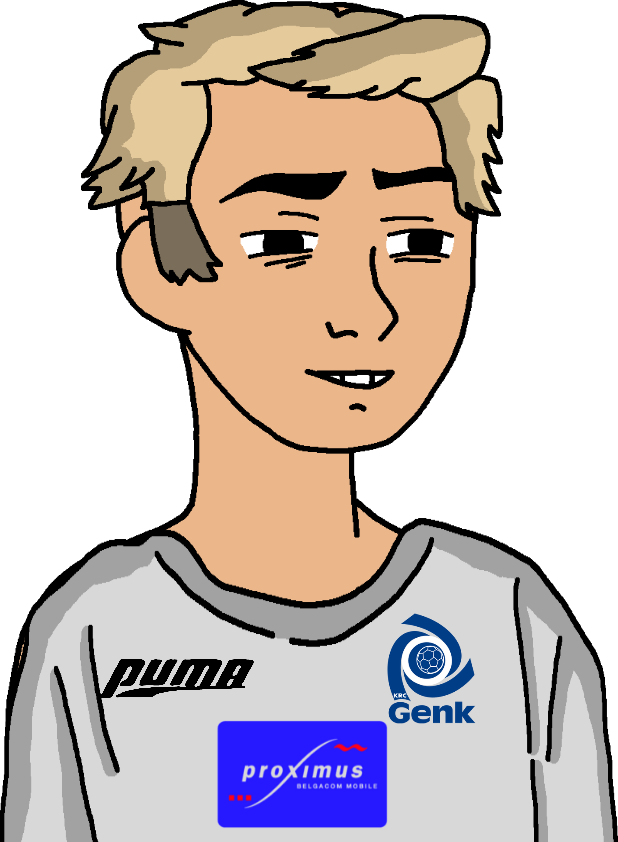
Label: 5_Twinkjak